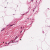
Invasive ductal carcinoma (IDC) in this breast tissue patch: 0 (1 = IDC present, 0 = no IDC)